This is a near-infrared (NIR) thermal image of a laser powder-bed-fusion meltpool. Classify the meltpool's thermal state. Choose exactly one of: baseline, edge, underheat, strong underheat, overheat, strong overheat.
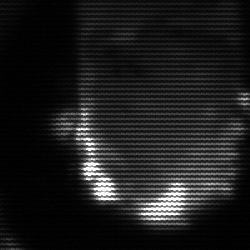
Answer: baseline